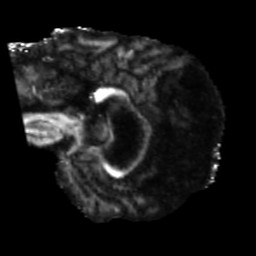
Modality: FA
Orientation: sagittal
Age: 63
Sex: male
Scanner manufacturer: siemens
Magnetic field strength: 3 T
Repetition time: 5.47 s
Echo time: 0.0854 s